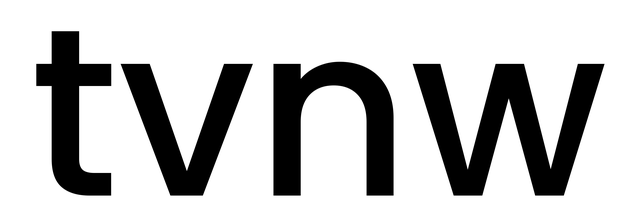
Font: Poppins-Medium